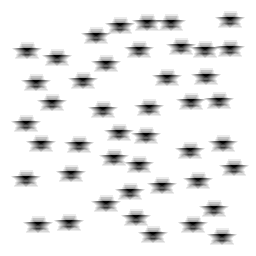
Squares: 0
Triangles: 0
Stars: 44
Total shapes: 44